Question: Sorry if the topic name is not reasonable.
I have a column in mySql with value (10,11,12), it's a string, like this

And I have an array to check, how can select this row if array contains any one value 10, 11 or 12. For example:
'''
array(3,4,11) - choose
array(5,6,7) - not choose
array(11,8,10) - choose
'''
Thank you!
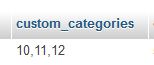
Answer: Here is the query :
'''
SELECT *
FROM your_table
WHERE FIND_IN_SET(10, custom_categories)
OR FIND_IN_SET(11, custom_categories)
OR FIND_IN_SET(12, custom_categories);
'''
For More Detail : <URL>